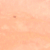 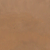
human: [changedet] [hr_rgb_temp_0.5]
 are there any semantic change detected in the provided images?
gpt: The area appears the same.